Field crop: maize
Growth stage: 2
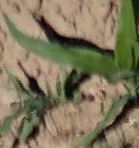
Species: maize